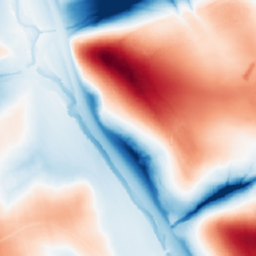
Category: classical
Decomposition family: gaussian_anisotropic
Decomposition parameters: sigma_x: 20
sigma_y: 50
Upsampling method: area
Upsampling parameters: scale: 2
Upsampling scale: 2